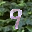
Label: 9